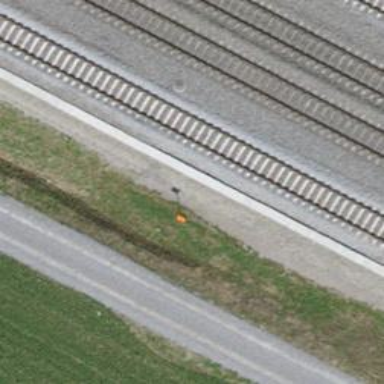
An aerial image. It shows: Pipeline marker.